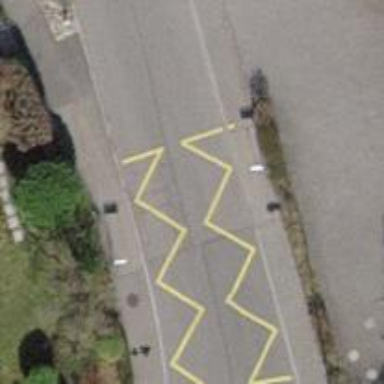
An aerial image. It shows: Bus stop with platform for public transport.